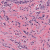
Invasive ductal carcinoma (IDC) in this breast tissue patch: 1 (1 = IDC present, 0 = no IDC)